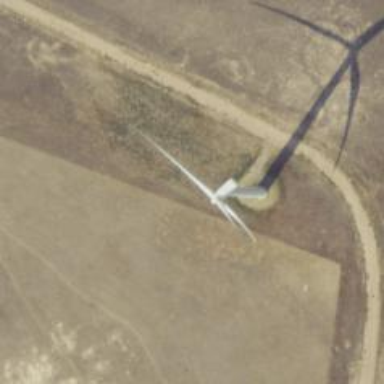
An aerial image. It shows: Wind generator using horizontal axis wind turbines.